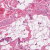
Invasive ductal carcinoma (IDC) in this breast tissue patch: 0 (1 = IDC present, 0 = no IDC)